Field crop: tomato
Growth stage: 1
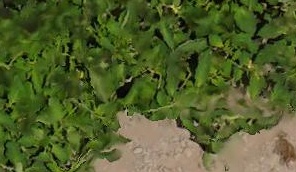
Species: tomato